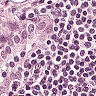
Metastatic tissue present: yes